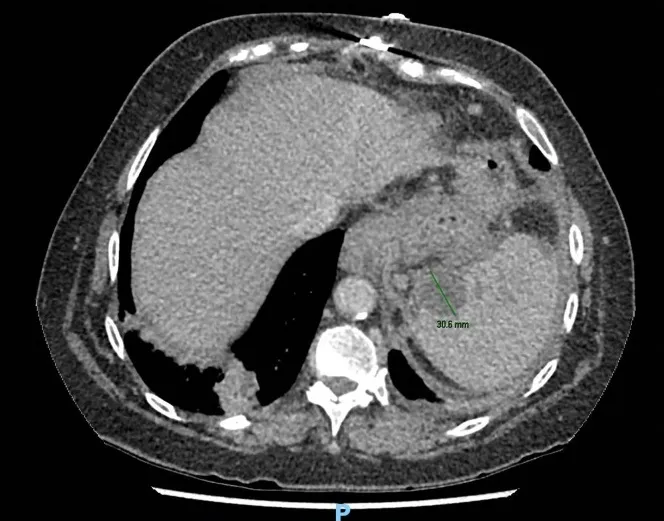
Abdominal computed tomography showing an axial view of the splenic abscess.
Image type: radiology (ct)